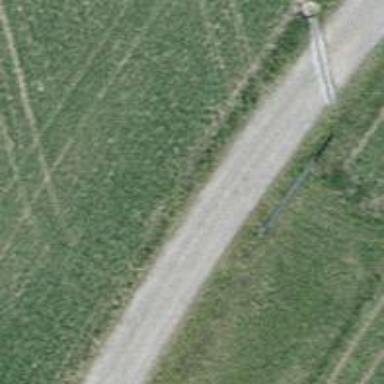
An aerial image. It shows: Track with grade 2 tracktype.